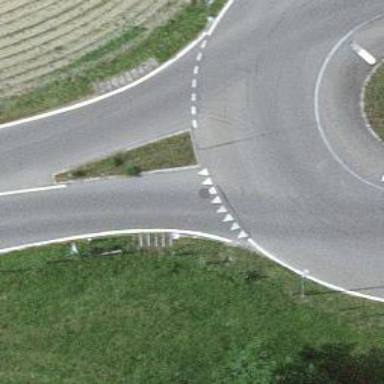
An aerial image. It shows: Road with "give way" sign.